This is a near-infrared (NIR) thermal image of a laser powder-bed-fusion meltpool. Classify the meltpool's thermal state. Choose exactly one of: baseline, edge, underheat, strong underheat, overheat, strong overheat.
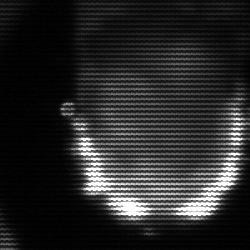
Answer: baseline